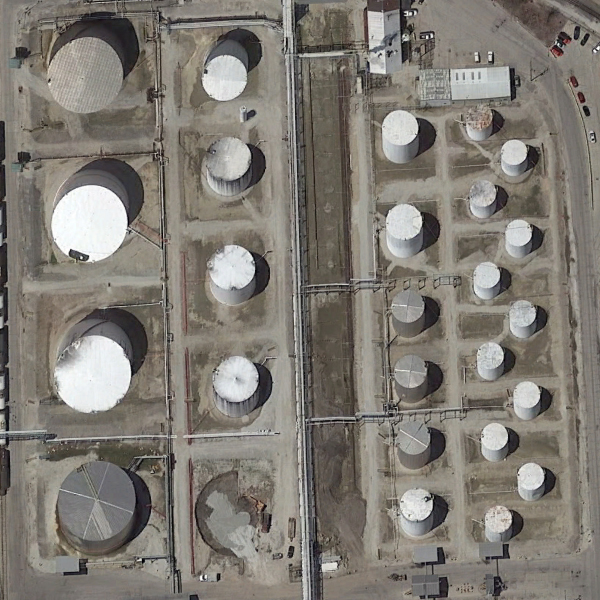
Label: StorageTanks